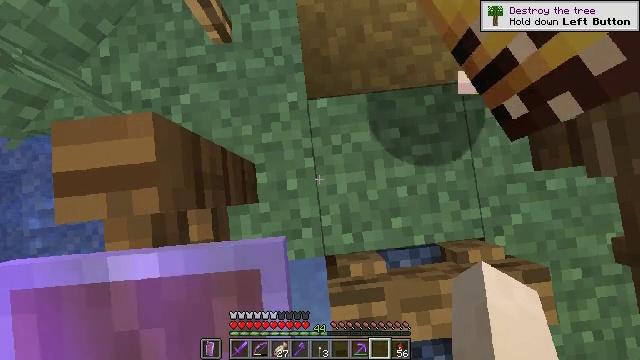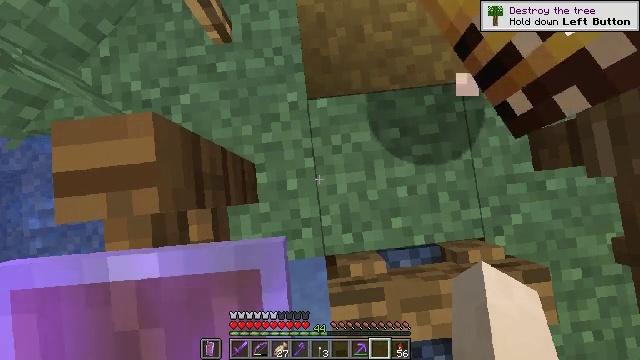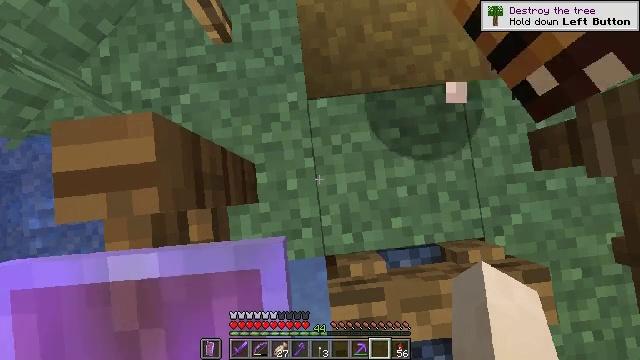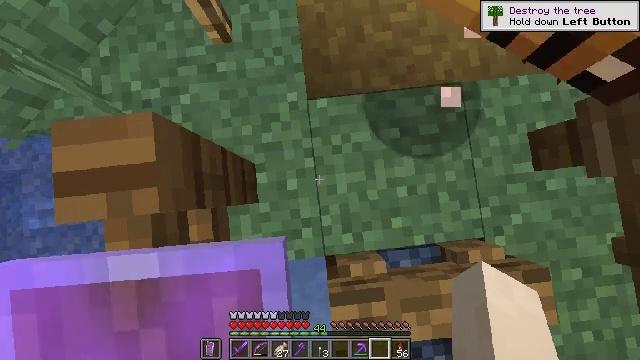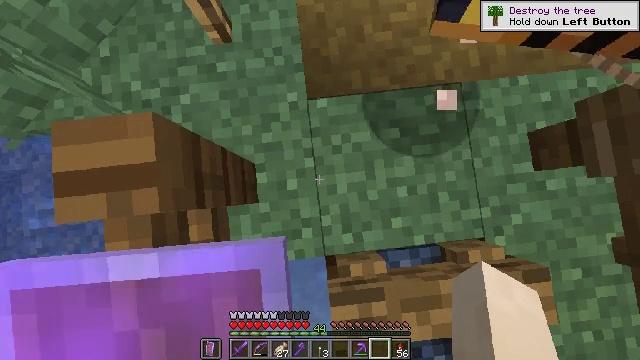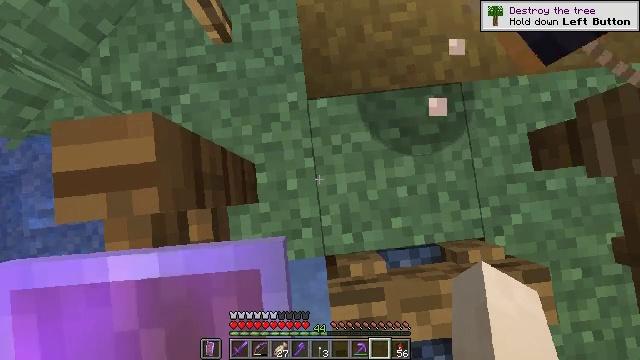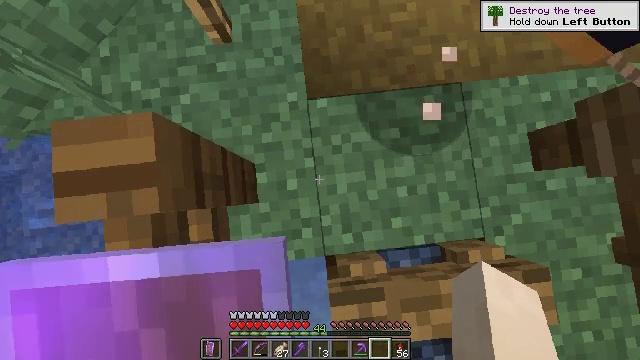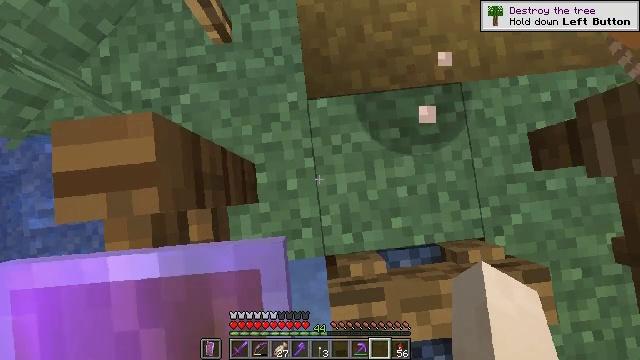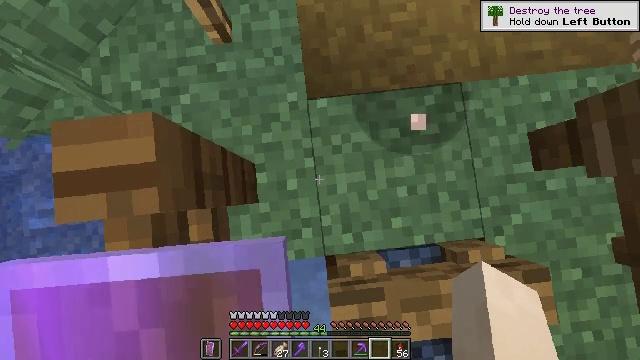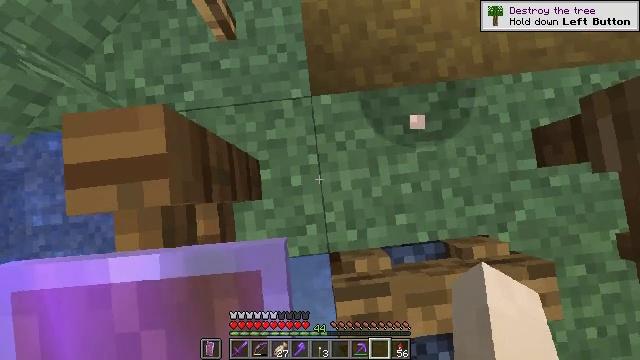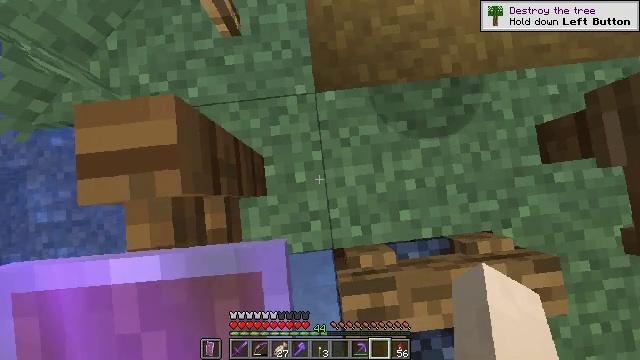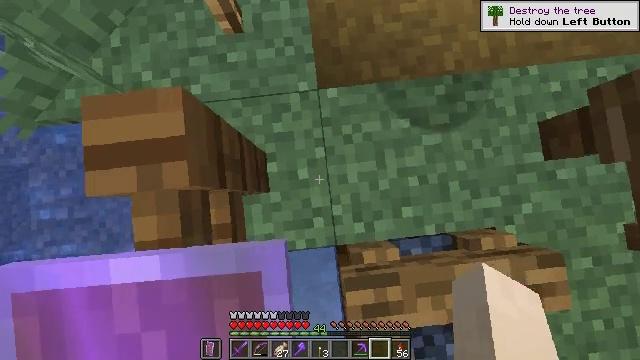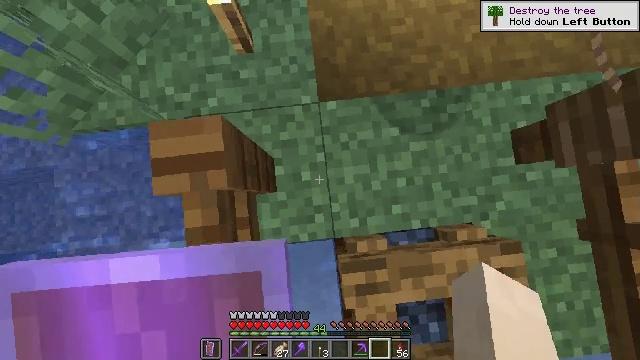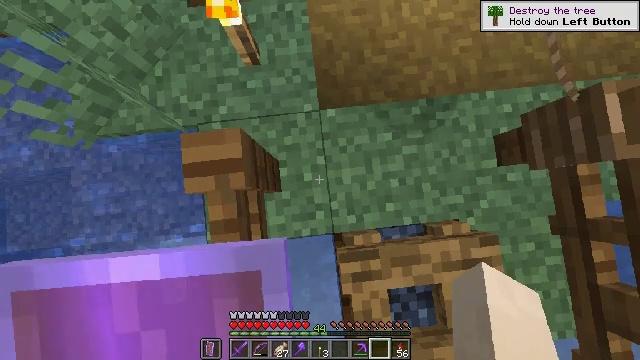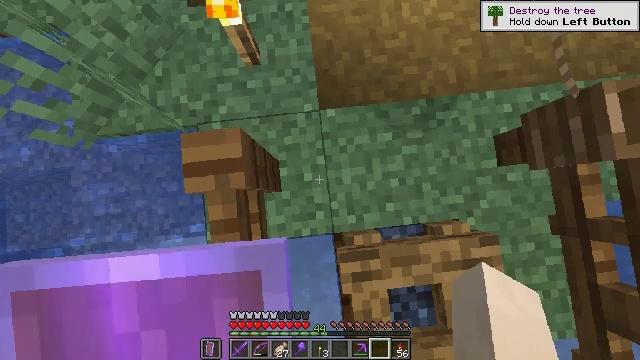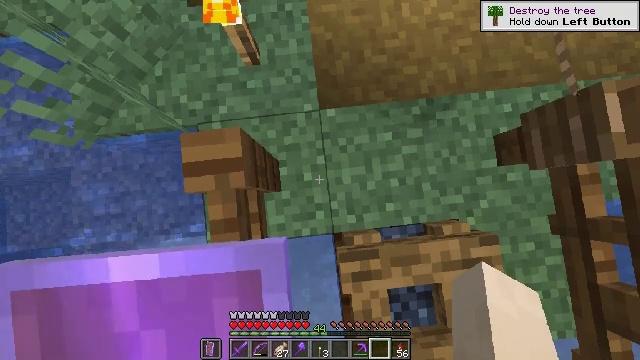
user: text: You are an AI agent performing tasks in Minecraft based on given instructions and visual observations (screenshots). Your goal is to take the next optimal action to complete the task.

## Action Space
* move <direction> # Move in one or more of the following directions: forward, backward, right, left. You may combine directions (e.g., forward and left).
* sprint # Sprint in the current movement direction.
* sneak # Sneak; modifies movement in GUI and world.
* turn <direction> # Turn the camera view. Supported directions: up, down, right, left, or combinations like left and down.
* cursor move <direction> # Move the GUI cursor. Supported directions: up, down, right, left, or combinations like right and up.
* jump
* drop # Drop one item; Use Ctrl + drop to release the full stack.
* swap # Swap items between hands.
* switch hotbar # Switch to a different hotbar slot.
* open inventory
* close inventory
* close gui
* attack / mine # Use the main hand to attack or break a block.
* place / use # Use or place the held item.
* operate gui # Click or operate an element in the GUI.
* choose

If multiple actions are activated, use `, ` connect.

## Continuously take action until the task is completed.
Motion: motion action
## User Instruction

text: Use a pickaxe to mine the bone block.
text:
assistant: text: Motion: no_op
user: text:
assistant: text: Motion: no_op
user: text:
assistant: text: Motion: no_op
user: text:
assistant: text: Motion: no_op
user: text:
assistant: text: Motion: no_op
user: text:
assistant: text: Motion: no_op
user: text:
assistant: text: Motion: no_op
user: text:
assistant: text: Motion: no_op
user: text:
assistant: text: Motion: no_op
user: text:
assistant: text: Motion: no_op
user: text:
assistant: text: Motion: no_op
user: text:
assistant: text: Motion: no_op
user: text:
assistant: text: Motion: no_op
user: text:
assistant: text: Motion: no_op
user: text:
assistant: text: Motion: no_op
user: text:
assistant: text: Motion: no_op
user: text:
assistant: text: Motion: no_op
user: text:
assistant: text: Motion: no_op
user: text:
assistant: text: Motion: no_op
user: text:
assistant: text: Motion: no_op
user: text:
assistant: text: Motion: no_op
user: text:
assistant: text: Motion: no_op
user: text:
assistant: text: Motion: no_op
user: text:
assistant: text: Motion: no_op
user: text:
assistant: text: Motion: no_op
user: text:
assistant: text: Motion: no_op
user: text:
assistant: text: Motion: no_op
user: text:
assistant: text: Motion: no_op
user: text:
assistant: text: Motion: no_op
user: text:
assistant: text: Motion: no_op